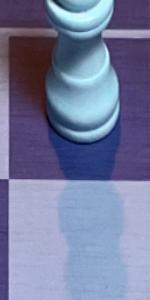
Label: Empty